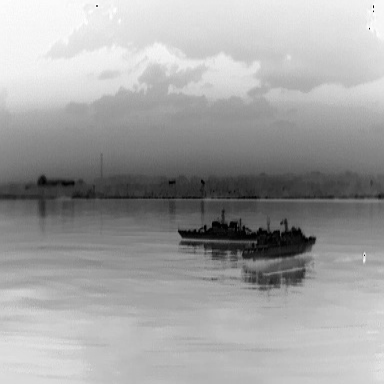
There are two warships in the infrared image.